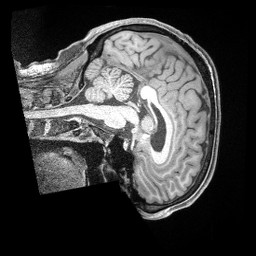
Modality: T1w
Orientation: sagittal
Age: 38
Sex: male
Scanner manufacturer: siemens
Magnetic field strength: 3 T
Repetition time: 2 s
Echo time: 0.00211 s